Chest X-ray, AP view. Patient: 3 years old, sex F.
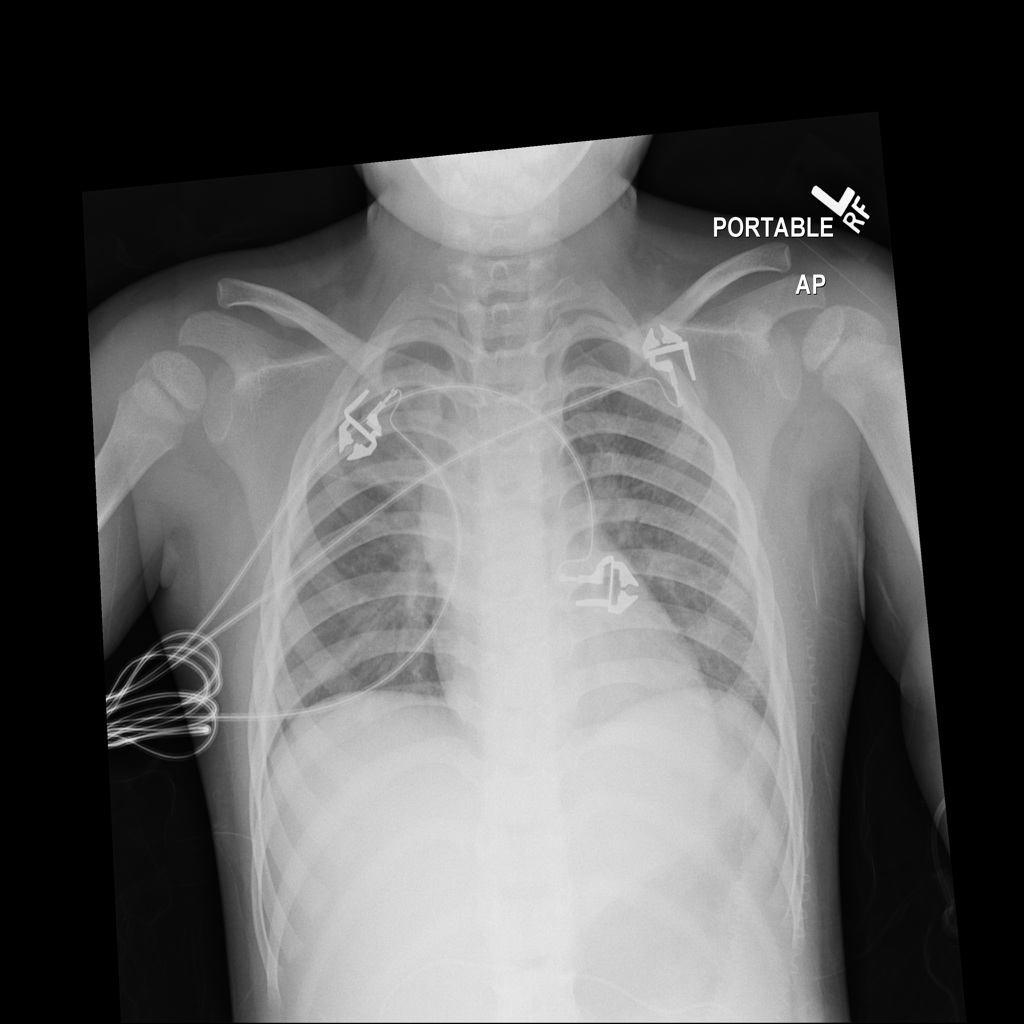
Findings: No Finding